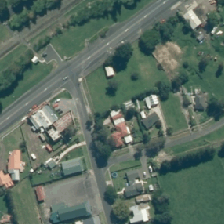
Land cover: urban_build_up